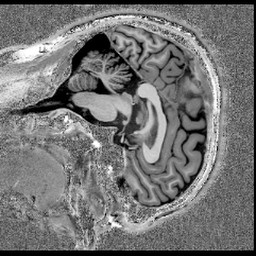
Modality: T1w
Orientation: sagittal
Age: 28
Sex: male
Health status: healthy
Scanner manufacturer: siemens
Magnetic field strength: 7 T
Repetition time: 4.3 s
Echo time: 0.00227 s